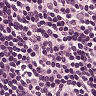
Metastatic tissue present: no